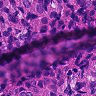
Metastatic tissue present: yes